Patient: sex M, age 47
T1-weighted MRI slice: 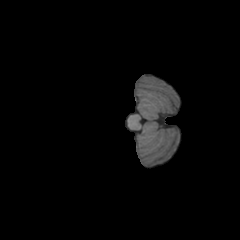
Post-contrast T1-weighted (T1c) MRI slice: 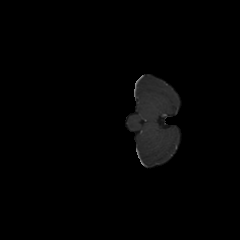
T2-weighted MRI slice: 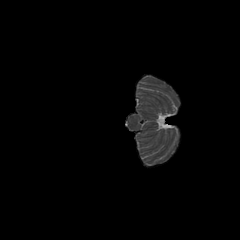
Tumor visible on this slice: no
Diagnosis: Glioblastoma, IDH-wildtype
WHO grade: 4